Question: I am new in spring and hibernate, all thing is working fine but i checked that on each call of getCurrentSession, a new connection thread has been created in mysql which goes in sleep state. As i know it is not a good practice for database. why getCurrentSession is creating new connection thread every time.
My Code is -
'''
<?xml version="1.0" encoding="UTF-8"?>
<beans xmlns="http://www.springframework.org/schema/beans"
xmlns:xsi="http://www.w3.org/2001/XMLSchema-instance" xmlns:aop="http://www.springframework.org/schema/aop"
xmlns:context="http://www.springframework.org/schema/context" xmlns:tx="http://www.springframework.org/schema/tx"
xmlns:mvc="http://www.springframework.org/schema/mvc"
xsi:schemaLocation="
http://www.springframework.org/schema/beans
http://www.springframework.org/schema/beans/spring-beans-4.0.xsd
http://www.springframework.org/schema/aop
http://www.springframework.org/schema/aop/spring-aop-4.0.xsd
http://www.springframework.org/schema/tx
http://www.springframework.org/schema/tx/spring-tx-4.0.xsd
http://www.springframework.org/schema/context
http://www.springframework.org/schema/context/spring-context-4.0.xsd">
<tx:annotation-driven />
<context:component-scan base-package="com.vc.teacher" />
<bean id="transactionManager"
class="org.springframework.orm.hibernate4.HibernateTransactionManager">
<property name="sessionFactory" ref="sessionFactory"></property>
</bean>
<bean id="sessionFactory"
class="org.springframework.orm.hibernate4.LocalSessionFactoryBean"
lazy-init="false">
<property name="dataSource" ref="dataSource" />
<property name="annotatedClasses">
<list>
<value>com.vc.teacher.entities.User</value>
</list>
</property>
<property name="hibernateProperties">
<props>
<prop key="hibernate.dialect">org.hibernate.dialect.HSQLDialect</prop>
<!-- <prop key="hibernate.current_session_context_class">thread</prop> -->
<prop key="show_sql">true</prop>
</props>
</property>
</bean>
<bean id="dataSource" class="org.apache.commons.dbcp.BasicDataSource">
<property name="driverClassName" value="com.mysql.jdbc.Driver"></property>
<property name="url" value="jdbc:mysql://localhost:3306/teacher"></property>
<property name="username" value="root"></property>
<property name="password" value="root"></property>
</bean>
<bean id="userDao" class="com.vc.teacher.db.dao.UserDao">
<property name="sessionFactory" ref="sessionFactory"></property>
</bean>
</beans>
'''
'''
package com.vc.teacher.db.dao;
import java.util.List;
import org.hibernate.Query;
import org.hibernate.Session;
import org.hibernate.SessionFactory;
import org.hibernate.Transaction;
import org.springframework.beans.factory.annotation.Autowired;
import org.springframework.transaction.annotation.Transactional;
import com.vc.teacher.entities.User;
public class UserDao {
@Autowired
SessionFactory sessionFactory;
public SessionFactory getSessionFactory() {
return sessionFactory;
}
public void setSessionFactory(SessionFactory sessionFactory) {
this.sessionFactory = sessionFactory;
}
@Transactional
public User checkCreditionals(String email, String password){
User user = null;
Session session = sessionFactory.getCurrentSession();
Query query = session.createQuery("from User where email = '"+email+"' and password = '"+password+"'");
List list = query.list();
if(list.size()>0)
user = (User)list.get(0);
return user;
}
@Transactional
public boolean registerUser(User user){
boolean result = false;
Session session = sessionFactory.getCurrentSession();
try{
user.setUserTypeId(2);
session.save(user);
result = true;
} catch (Exception e){
result = false;
e.printStackTrace();
}
return result;
}
}
'''
'''
package com.vc.teacher.entities;
import javax.persistence.Column;
import javax.persistence.Entity;
import javax.persistence.GeneratedValue;
import javax.persistence.Id;
import javax.persistence.Table;
@Entity
@Table(name="user")
public class User {
@Id
@GeneratedValue
@Column(name="user_id")
private int id;
@Column(name="age")
private int age;
@Column(name="user_type_id")
private int userTypeId;
@Column(name="first_name")
private String firstName;
@Column(name="last_name")
private String lastName;
@Column(name="profession")
private String profession;
@Column(name="phone")
private String phone;
@Column(name="email")
private String email;
@Column(name="password")
private String password;
@Column(name="address")
private String address;
@Column(name="status")
private String status;
public int getId() {
return id;
}
public void setId(int id) {
this.id = id;
}
public int getAge() {
return age;
}
public void setAge(int age) {
this.age = age;
}
public int getUserTypeId() {
return userTypeId;
}
public void setUserTypeId(int userTypeId) {
this.userTypeId = userTypeId;
}
public String getFirstName() {
return firstName;
}
public void setFirstName(String firstName) {
this.firstName = firstName;
}
public String getLastName() {
return lastName;
}
public void setLastName(String lastName) {
this.lastName = lastName;
}
public String getProfession() {
return profession;
}
public void setProfession(String profession) {
this.profession = profession;
}
public String getPhone() {
return phone;
}
public void setPhone(String phone) {
this.phone = phone;
}
public String getEmail() {
return email;
}
public void setEmail(String email) {
this.email = email;
}
public String getPassword() {
return password;
}
public void setPassword(String password) {
this.password = password;
}
public String getAddress() {
return address;
}
public void setAddress(String address) {
this.address = address;
}
public String getStatus() {
return status;
}
public void setStatus(String status) {
this.status = status;
}
}
'''
'''
package com.vc.teacher.controller;
import org.springframework.context.ApplicationContext;
import org.springframework.context.support.ClassPathXmlApplicationContext;
import org.springframework.stereotype.Controller;
import org.springframework.ui.Model;
import org.springframework.web.bind.annotation.RequestMapping;
import org.springframework.web.bind.annotation.RequestMethod;
import org.springframework.web.bind.annotation.RequestParam;
import org.springframework.web.servlet.ModelAndView;
import org.springframework.web.servlet.mvc.support.RedirectAttributes;
import com.vc.teacher.db.dao.UserDao;
import com.vc.teacher.entities.User;
@Controller
public class AccountController {
@RequestMapping("/login")
public String loginUser(@RequestParam("email") String email,
@RequestParam("password") String password, Model model) {
ApplicationContext context = new ClassPathXmlApplicationContext(
"applicationContext.xml");
User user = ((UserDao) context.getBean("userDao")).checkCreditionals(
email, password);
if (user != null) {
model.addAttribute("user", user);
return "jsp/profile";
} else {
model.addAttribute("error", "Wrong creditionals");
return "jsp/signin";
}
}
@RequestMapping("/signUp")
public String initilize(Model model) {
model.addAttribute(new User());
return "jsp/signup";
}
@RequestMapping(method = RequestMethod.POST, value = "/register")
public String signUpUser(User user, RedirectAttributes attributes) {
boolean result = false;
ApplicationContext context = new ClassPathXmlApplicationContext(
"applicationContext.xml");
user.setStatus("Deactive");
result = ((UserDao) context.getBean("userDao")).registerUser(user);
if (result == true) {
attributes.addFlashAttribute("message", "You are ready to go now !");
return "redirect:/signUp";
} else {
attributes.addFlashAttribute("message", "Something went wrong");
return "redirect:/signUp";
}
}
}
'''

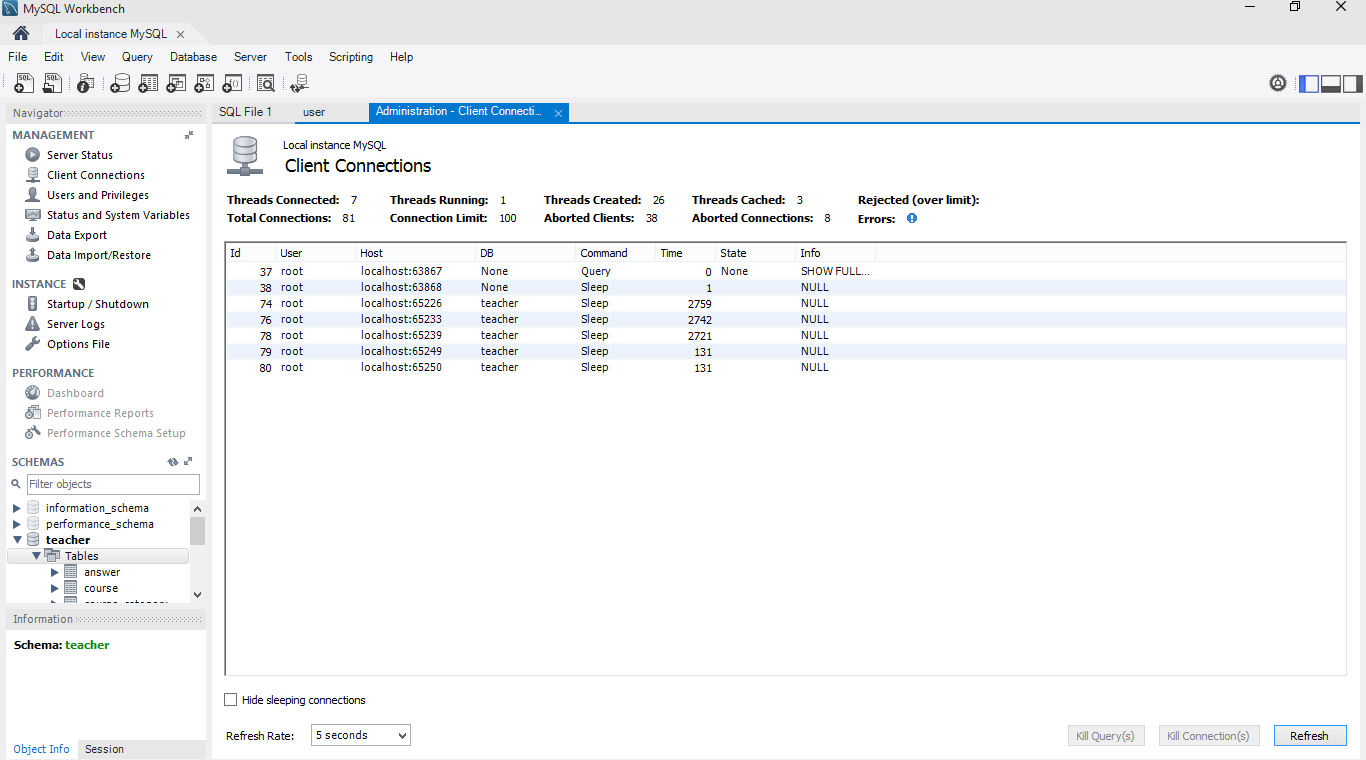
Answer: Load context by listener using deployment descriptor with following entry.
'<listener> <listen-class>org.springframework.web.context.ContextLoaderListener </listener-class> </listener>'
You have defined the component scan package, so you can use the autowiring here, just add @Component annotation to your UserDAO and remove the following code from your service layer
'''
ApplicationContext context = new ClassPathXmlApplicationContext(
"applicationContext.xml");
User user = ((UserDao) context.getBean("userDao"))
'''
Define the DAO class with @Component annotation.
'''
package com.vc.teacher.db.dao;
import java.util.List;
import org.hibernate.Query;
import org.hibernate.Session;
import org.hibernate.SessionFactory;
import org.hibernate.Transaction;
import org.springframework.beans.factory.annotation.Autowired;
import org.springframework.transaction.annotation.Transactional;
import com.vc.teacher.entities.User;
@Component
public class UserDao {
@Autowired
SessionFactory sessionFactory;
public SessionFactory getSessionFactory() {
return sessionFactory;
}
public void setSessionFactory(SessionFactory sessionFactory) {
this.sessionFactory = sessionFactory;
}
@Transactional
public User checkCreditionals(String email, String password){
User user = null;
Session session = sessionFactory.getCurrentSession();
Query query = session.createQuery("from User where email = '"+email+"' and password = '"+password+"'");
List list = query.list();
if(list.size()>0)
user = (User)list.get(0);
return user;
}
@Transactional
public boolean registerUser(User user){
boolean result = false;
Session session = sessionFactory.getCurrentSession();
try{
user.setUserTypeId(2);
session.save(user);
result = true;
} catch (Exception e){
result = false;
e.printStackTrace();
}
return result;
}
}'
'''
Now initiate the object like this-
'''
@Autowired
UserDao userDao;
'''
and call your method-
'''
userDao.checkCreditionals(email, password);
'''